Question: I've created a static library C++ project but when I compile I get the following error:

XCode 4.1 (Lion) doesn't show me any more information what's going wrong. I'm using clang.
How can I find out what went wrong?
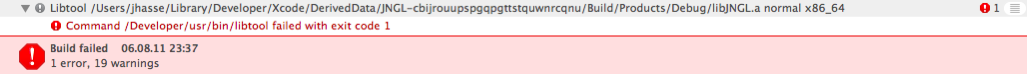
Answer: I have read elsewhere, and confirmed myself, that the problem is that Xcode is suppressing the output from stdout.
As a work around, in Xcode, flip open the display of the commands being executed and copy and paste them into a Terminal session and run lib tool from there.